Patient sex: F
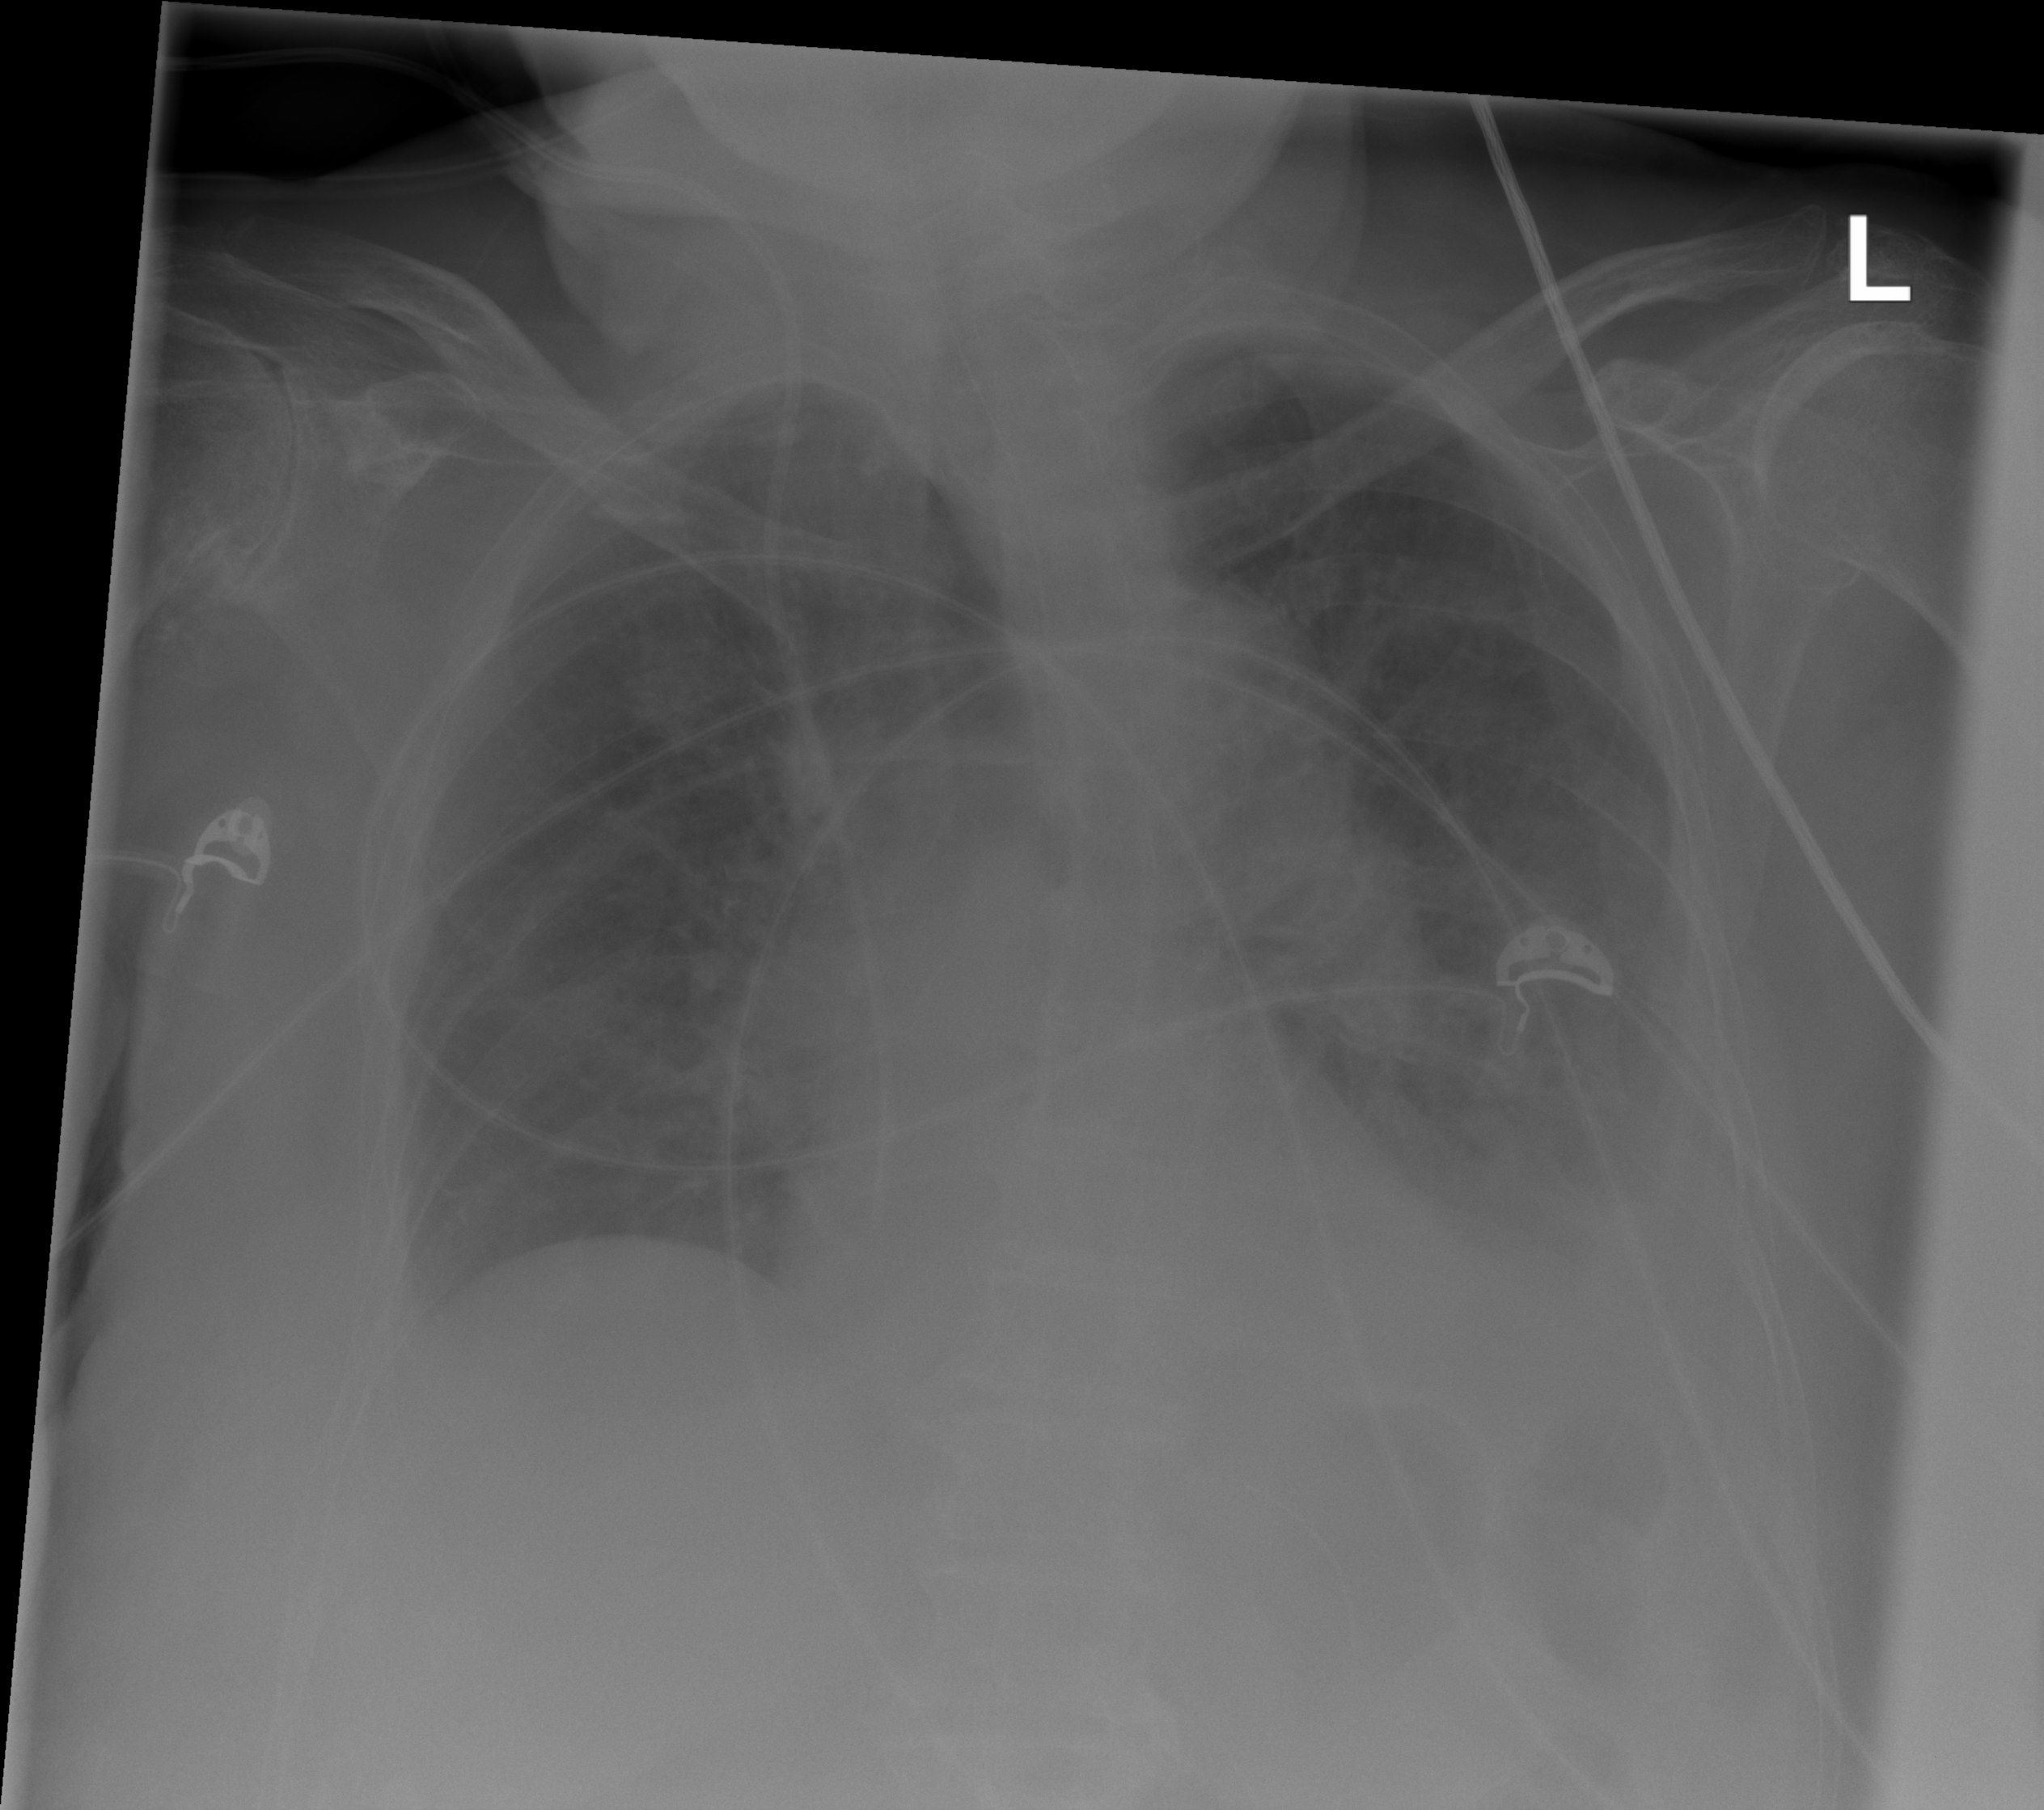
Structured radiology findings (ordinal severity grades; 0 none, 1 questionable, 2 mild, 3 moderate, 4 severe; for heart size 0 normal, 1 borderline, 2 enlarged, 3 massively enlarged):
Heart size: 0
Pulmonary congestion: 2
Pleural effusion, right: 0
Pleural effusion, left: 3
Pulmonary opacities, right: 1
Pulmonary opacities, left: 2
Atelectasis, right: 2
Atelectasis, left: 3